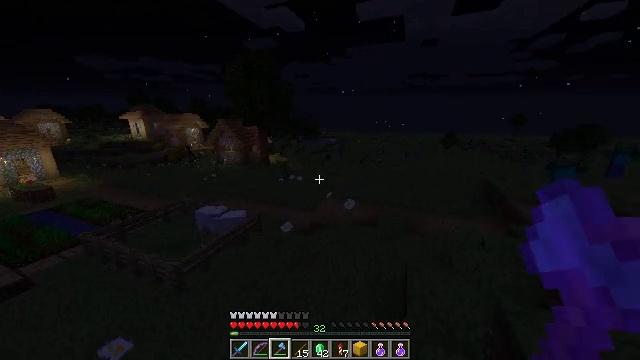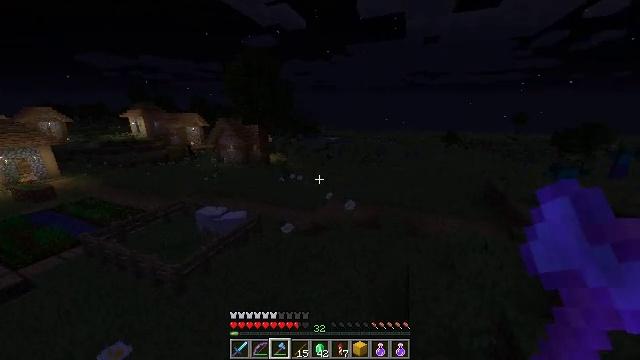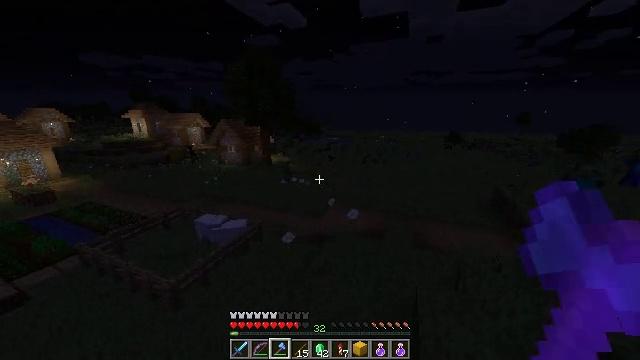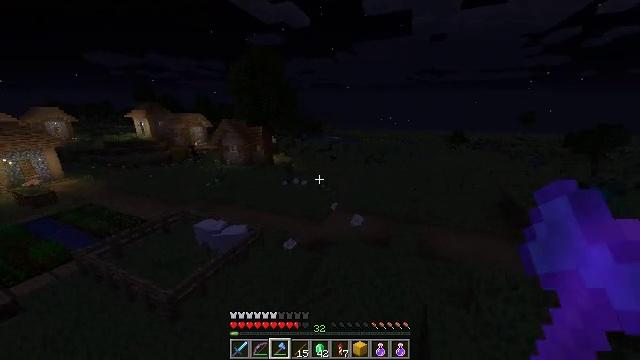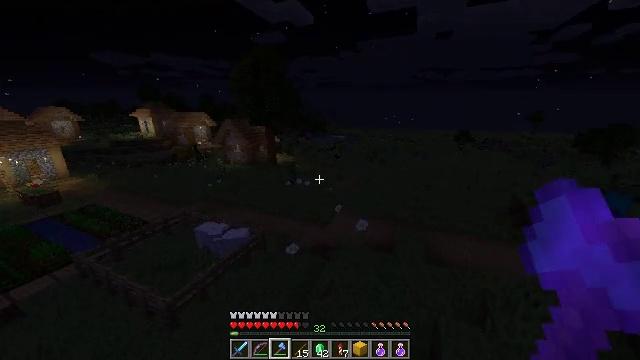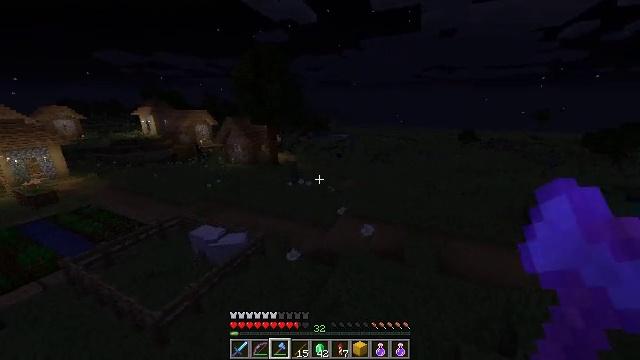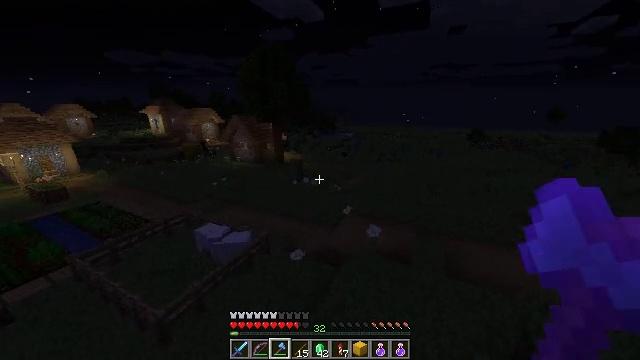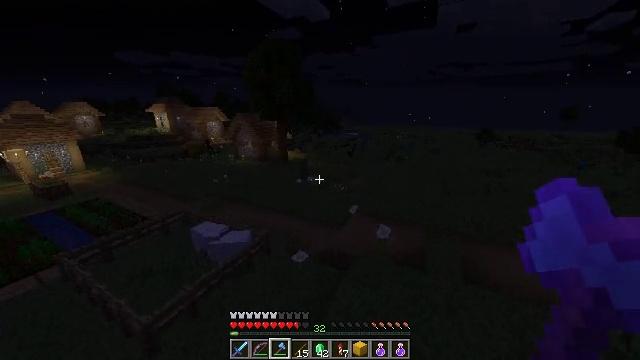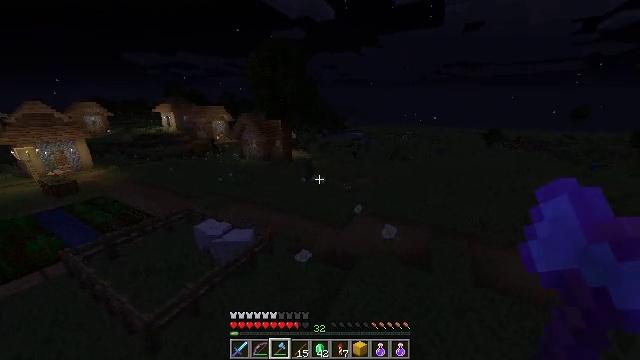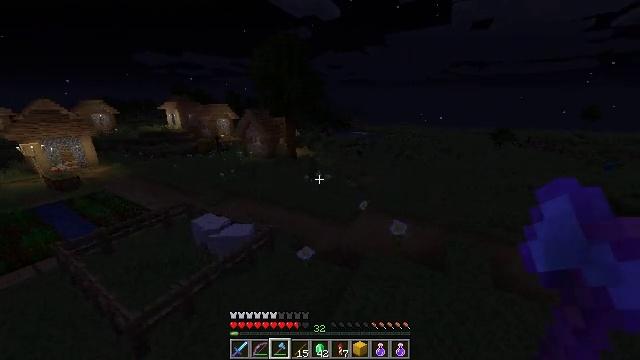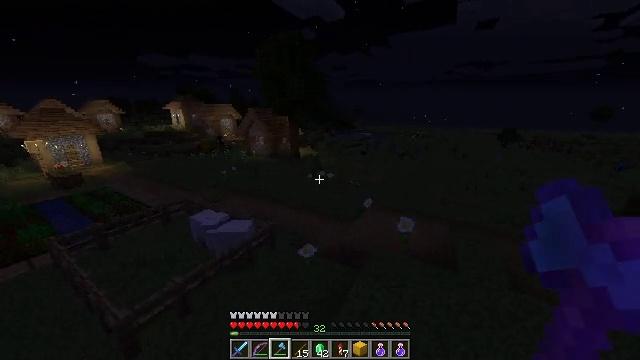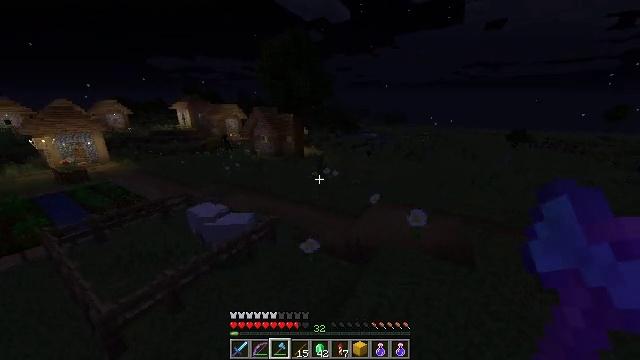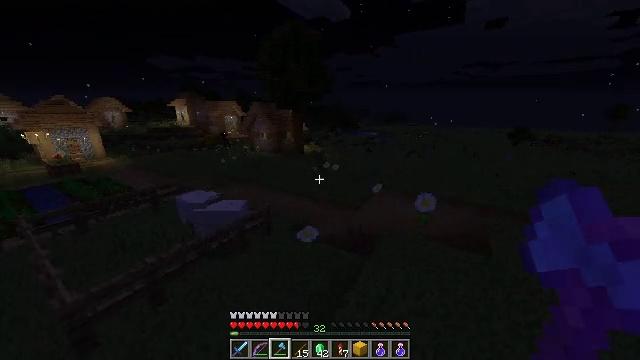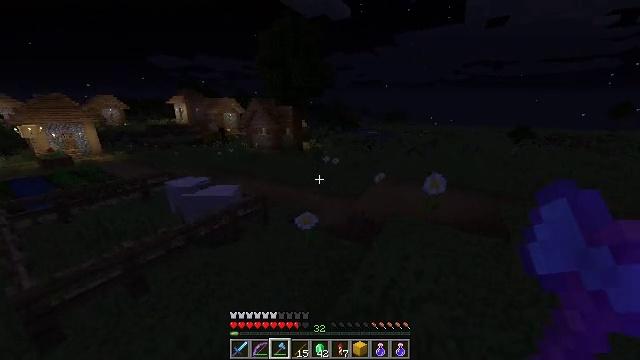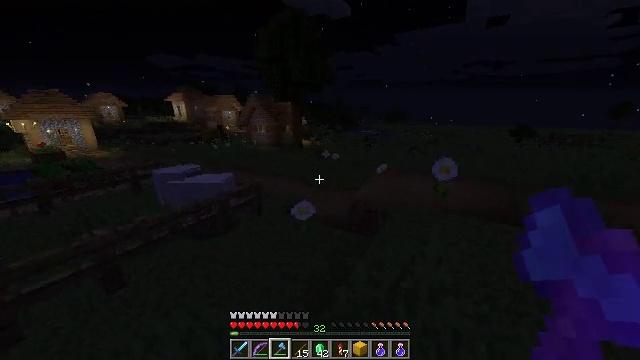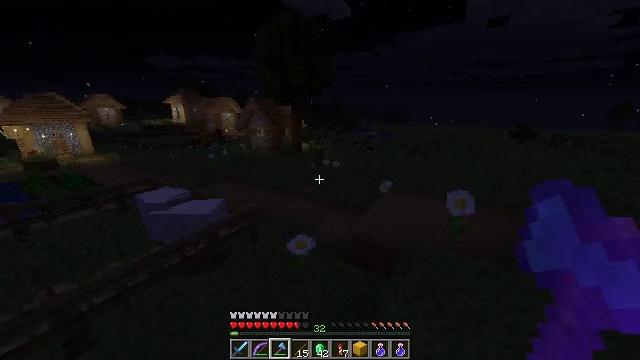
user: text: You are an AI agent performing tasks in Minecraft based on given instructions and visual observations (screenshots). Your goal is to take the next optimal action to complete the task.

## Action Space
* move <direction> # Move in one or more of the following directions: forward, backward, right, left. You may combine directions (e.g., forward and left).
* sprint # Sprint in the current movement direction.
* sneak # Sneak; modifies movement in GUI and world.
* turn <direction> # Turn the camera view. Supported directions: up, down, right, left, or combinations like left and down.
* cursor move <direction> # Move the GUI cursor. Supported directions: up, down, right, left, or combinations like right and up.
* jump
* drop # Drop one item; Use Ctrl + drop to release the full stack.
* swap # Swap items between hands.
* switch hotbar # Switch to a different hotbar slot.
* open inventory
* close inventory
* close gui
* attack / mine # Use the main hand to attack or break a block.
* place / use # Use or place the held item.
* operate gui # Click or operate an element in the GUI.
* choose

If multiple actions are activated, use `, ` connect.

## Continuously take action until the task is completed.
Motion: motion action
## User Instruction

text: Mine tall grass from the ground.
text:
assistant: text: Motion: move forward, sprint, jump
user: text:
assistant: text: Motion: move forward, sprint, jump
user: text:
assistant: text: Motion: move forward, sprint, jump
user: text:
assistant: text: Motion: move forward, sprint, jump
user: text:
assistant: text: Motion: move forward, sprint, jump
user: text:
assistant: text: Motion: move forward, sprint, turn left, jump
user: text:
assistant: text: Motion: move forward, sprint, turn left, jump
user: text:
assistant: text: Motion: move forward, sprint, turn left, jump
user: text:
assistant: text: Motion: move forward, sprint, turn left, jump
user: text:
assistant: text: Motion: move forward, sprint, jump
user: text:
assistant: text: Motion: move forward, sprint, turn left, jump
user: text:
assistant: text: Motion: move forward, sprint, jump
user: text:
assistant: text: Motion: move forward, sprint, jump
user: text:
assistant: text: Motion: move forward, sprint, jump
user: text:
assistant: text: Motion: move forward, sprint, jump
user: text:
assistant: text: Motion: move forward, sprint, jump
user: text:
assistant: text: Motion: move forward, sprint, turn left and up, jump
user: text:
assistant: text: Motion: move forward, sprint, turn left and up, jump
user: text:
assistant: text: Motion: move forward, sprint, turn left and up, jump
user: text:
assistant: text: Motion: move forward, sprint, turn up, jump
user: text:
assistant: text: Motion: move forward, sprint, turn up, jump
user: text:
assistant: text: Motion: move forward, sprint, jump
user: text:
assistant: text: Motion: move forward, sprint, turn up, jump
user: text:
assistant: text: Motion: move forward, sprint, turn up, jump
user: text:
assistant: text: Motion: move forward, sprint, turn up, jump
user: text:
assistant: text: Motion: move forward, sprint, jump
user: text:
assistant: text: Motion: move forward, sprint, jump
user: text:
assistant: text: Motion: move forward, sprint, jump
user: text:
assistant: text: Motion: move forward, sprint, jump
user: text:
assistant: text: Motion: move forward, sprint, jump